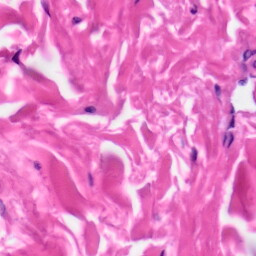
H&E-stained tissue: Skin